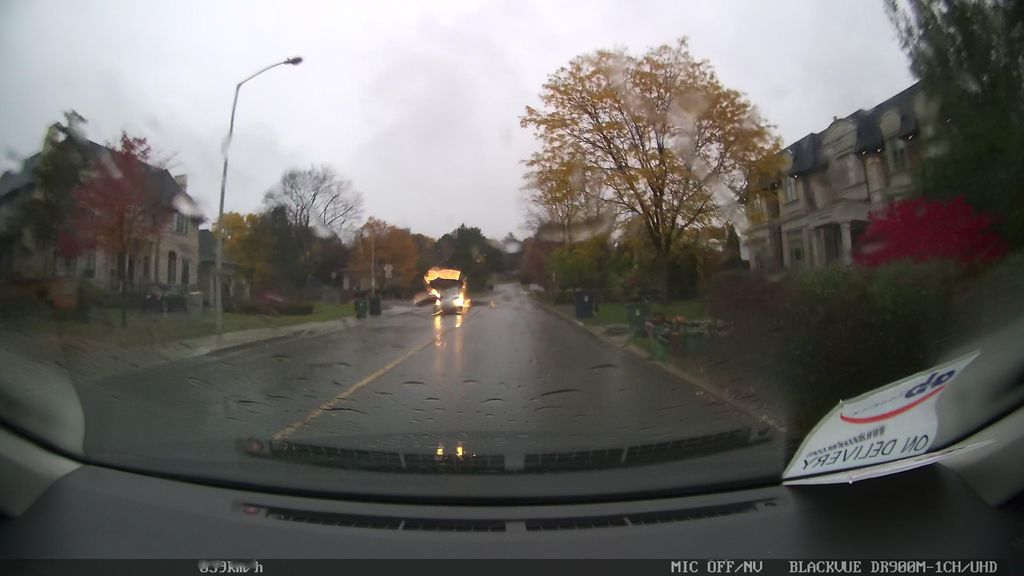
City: toronto